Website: macys
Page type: review-order
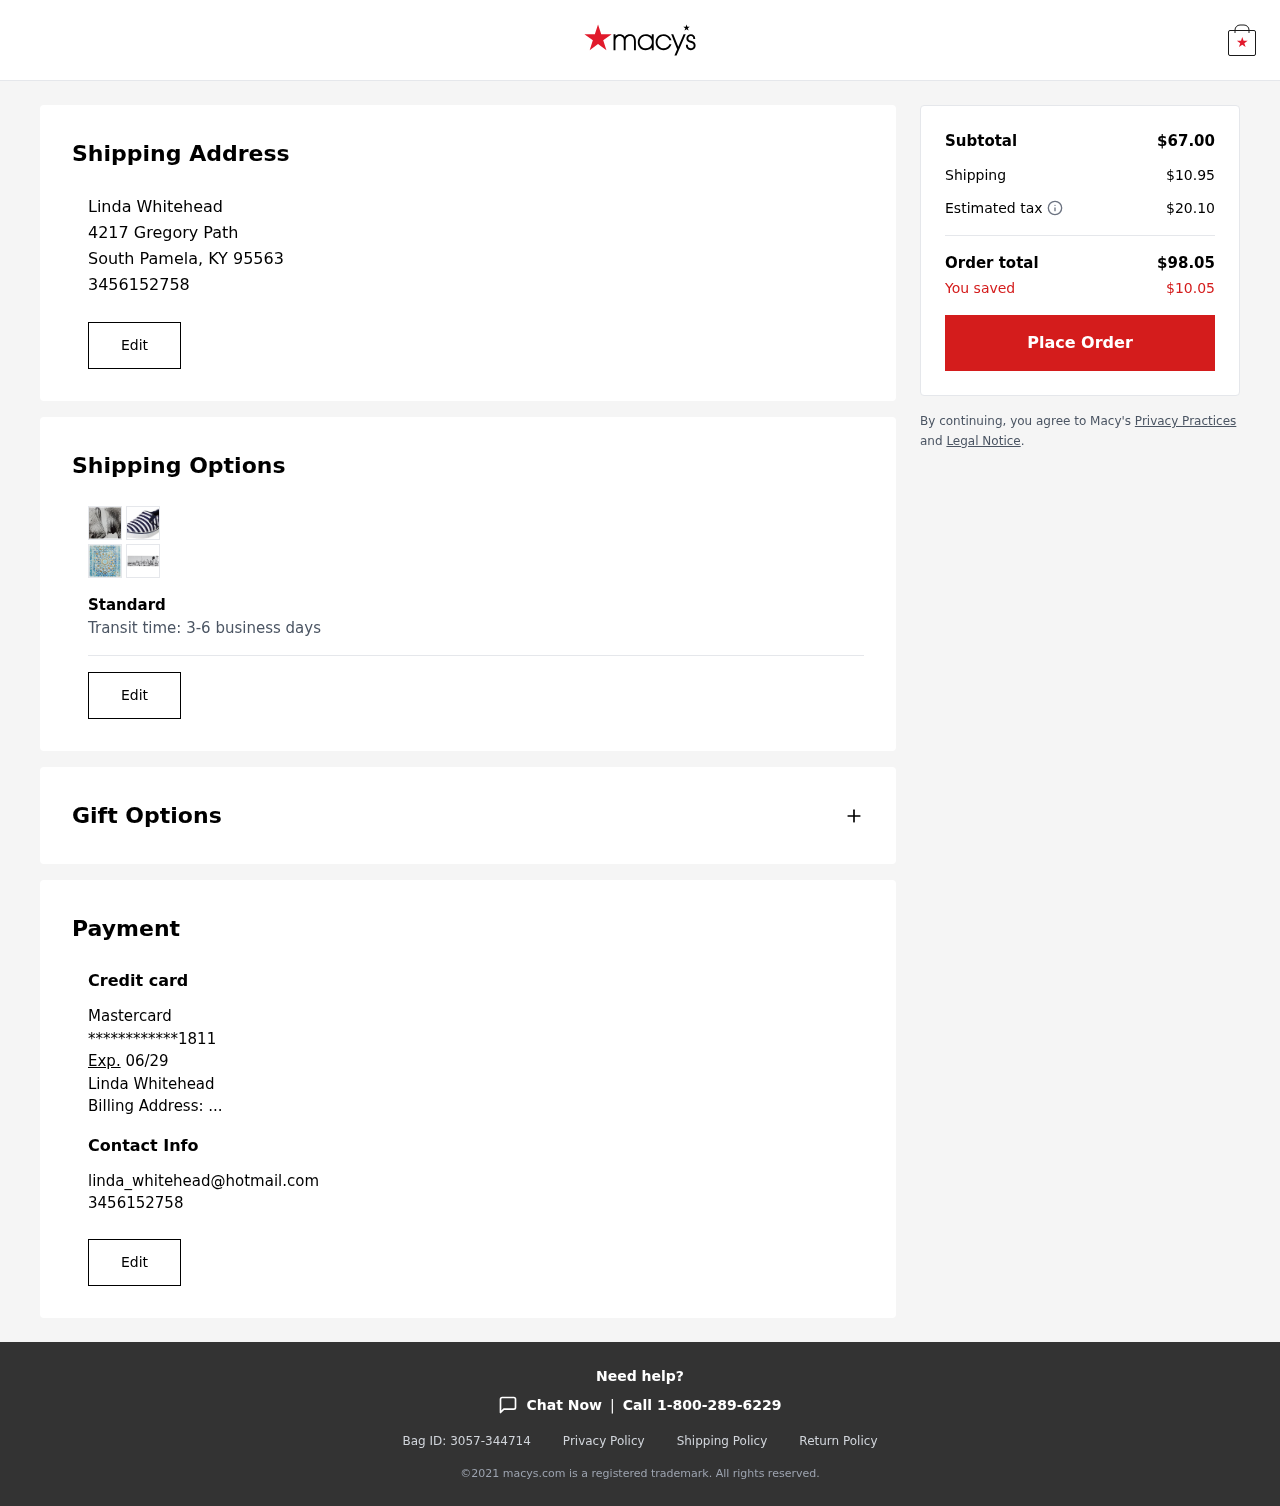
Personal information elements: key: PII_CARD_EXPIRY
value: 06/29
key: PII_CARD_LAST4
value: ************1811
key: PII_CARD_TYPE
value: Mastercard
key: PII_EMAIL2
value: linda_whitehead@hotmail.com
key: PII_FULLNAME
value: Linda Whitehead
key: PII_FULLNAME2
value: Linda Whitehead
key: PII_PHONE
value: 3456152758
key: PII_PHONE2
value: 3456152758
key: PII_STREET
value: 4217 Gregory Path
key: PII_STREET2
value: ...
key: PII_CITY_STATE_ZIP
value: South Pamela, KY 95563
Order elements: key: ORDER_SUBTOTAL
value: $67.00
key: ORDER_SHIPPING_COST
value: $10.95
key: ORDER_TAX
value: $20.10
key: ORDER_TOTAL
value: $98.05
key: ORDER_SAVINGS
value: $10.05